Question: I created a dialog and it renders. However, it can be hidden by its parent if the window is small. I tried the layered attribute on PaperDialog layered attribute it does not seem to help.
others.html
'''
<!DOCTYPE html>
<link href='../../../../packages/polymer/polymer.html' rel='import' >
<link href='../../../../packages/bwu_datagrid/bwu_datagrid.html' rel='import' >
<link href='../../../../packages/paper_elements/paper_input.html' rel='import' >
<polymer-element name='others-form'>
<template>
<paper-input floatinglabel multiline
id = 'description'>
</paper-input>
</template>
<script type='application/dart' src='others_form.dart'></script>
</polymer-element>
'''
others.dart
'''
import 'package:polymer/polymer.dart';
import 'package:vacuum_persistent/persistent.dart' show PersistentMap;
import 'package:clean_data/clean_data.dart' show DataMap;
import 'package:epimss_shared/shared_event.dart' show eventBus,
PersistentMapEvent;
@CustomTag( 'others-form' )
class OthersForm extends PolymerElement
{
@observable String z = '3';
@observable DataMap<String, dynamic> selections;
String errorMsg;
OthersForm.created() : super.created();
@override
void attached()
{
super.attached();
selections = new DataMap<String, dynamic>.from({});
eventBus.on( PersistentMapEvent, ( event )
{
switch( event.topic )
{
case 'shared|description-form --> lab|routine-culture-rqst':
selections[ 'other' ] = event.pmap[ 'description' ];
break;
}
});
/*
selections.onChange.listen( (changeset)
{
if ((selections.length == 1 && !selections.containsKey( 'other' )) ||
selections.containsKey( 'other' ))
{
eventBus.signal(
new PersistentMapEvent (
new PersistentMap<String, String>.fromMap( selections ))
..topic = this.dataset[ 'topic' ]);
}
});
*
*/
}
}
'''
ssss_form.html
'''
<!DOCTYPE html>
<link href='../../../../packages/polymer/polymer.html' rel='import'>
<link href='../../../../packages/paper_elements/paper_icon_button.html' rel='import' >
<link href='../../../../packages/paper_elements/paper_shadow.html' rel='import'>
<link href='../../../../packages/paper_elements/paper_button.html' rel='import'>
<link href='../../../../packages/paper_elements/paper_dialog_transition.html' rel='import'>
<link href='../../../../packages/paper_elements/paper_dialog.html' rel='import'>
<link href='../../../../packages/html_components/input/select_item.html' rel='import'>
<link href='../../../../packages/html_components/input/select_checkbox_menu.html' rel='import'>
<link href='others_form.html' rel='import'>
<polymer-element name='ssss-form'>
<template>
<div layout horizontal>
<div layout vertical
id='specimen-div'
class='card'>
<h-select-checkbox-menu
label='Specimen'
on-selectionchanged='{{onSelectionChangedFiredSpecimen}}'>
<template repeat='{{key in specimens.keys}}'>
<h-select-item
label='{{key}}'
value='{{specimens[key]}}'>
</h-select-item>
</template>
</h-select-checkbox-menu>
</div>
<paper-shadow z='{{z}}'></paper-shadow>
</div>
<paper-dialog
id='other-dialog'
heading='Other'
transition='paper-dialog-transition-center'>
<others-form> </others-form>
<paper-button dismissive
label='More Info...' >
</paper-button>
<paper-button affirmative
label='Cancel'>
</paper-button>
<paper-button affirmative autofocus
label='Accept'>
</paper-button>
</paper-dialog>
</template>
<script type='application/dart' src='ssss_form.dart'></script>
</polymer-element>
'''
ssss_form.dart
import '
'''
package:polymer/polymer.dart';
import 'dart:html';
import 'package:paper_elements/paper_dialog.dart';
import 'package:html_components/html_components.dart' show SelectCheckboxMenuComponent;
import 'package:vacuum_persistent/persistent.dart' show PersistentMap;
import 'package:clean_data/clean_data.dart';
import 'package:epimss_shared/shared_transformers.dart' show CheckboxMenuItemsConverter;
@CustomTag( 'ssss-form' )
class SsssForm extends PolymerElement with CheckboxMenuItemsConverter
{
DataSet<DataMap> selections;
DataMap<String, dynamic> specimenSelections;
PersistentMap<String, Map> pmap;
@observable
Map<String, dynamic> specimens = toObservable(
{
'CSF': 'CSF',
'Other': 'Other'
});
@observable String specimen = '';
@observable String z = '3';
var sideForm;
SsssForm.created() : super.created();
void onSelectionChangedFiredSpecimen( Event event, var detail,
SelectCheckboxMenuComponent target)
{
var list = getItemModels( target.selectedItems );
specimenSelections.clear();
list.forEach( (item)
{
specimenSelections[item.label] = item.selected;
/// Checks if [item] selected is equal to 'Other' and if so creates a
/// a dialogue to make the selection
if ( item.label == 'Other')
{ toggleDialog( 'paper-dialog-transition-center' ); }
});
}
toggleDialog( transition ) => $['other-dialog'].toggle();
@override
void attached()
{
super.attached();
specimenSelections = new DataMap<String, dynamic>.from({});
selections = new DataSet<DataMap>.from( [specimenSelections] );
}
}
'''
others.html is the contents of the dialog - the latter is hosted in the ssss_form.html file. When the 'Others' checkbox in the 'Specimen' dropdown is clicked, this triggers the dialog.
I also get the following when the application is run
'''
Attributes on ssss-form were data bound prior to Polymer upgrading the element. This may result in incorrect binding types. (:1)
The "label" property is deprecated. (http://localhost:8080/polymer_bug.html:7467)
The "label" property is deprecated. (http://localhost:8080/polymer_bug.html:7467)
The "label" property is deprecated. (http://localhost:8080/polymer_bug.html:7467)
The "label" property is deprecated. (http://localhost:8080/polymer_bug.html:7467)
The "label" property is deprecated. (http://localhost:8080/polymer_bug.html:7467)
The "label" property is deprecated. (http://localhost:8080/polymer_bug.html:7467)
'''
Please see attached graphic.
Thanks
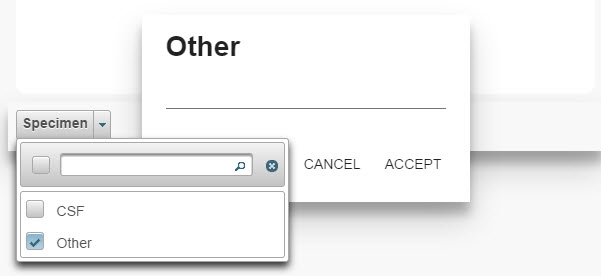
Answer: I think you just need to set a higher value for the 'zIndex' CSS property than every other HTML element on that page.